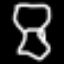
Label: hourglass